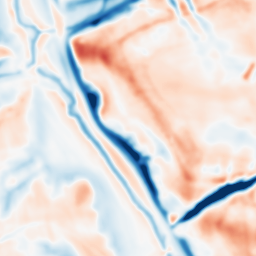
Category: multiscale
Decomposition family: dog
Decomposition parameters: sigma_low: 2
sigma_high: 10
Upsampling method: quintic
Upsampling parameters: scale: 8
Upsampling scale: 8